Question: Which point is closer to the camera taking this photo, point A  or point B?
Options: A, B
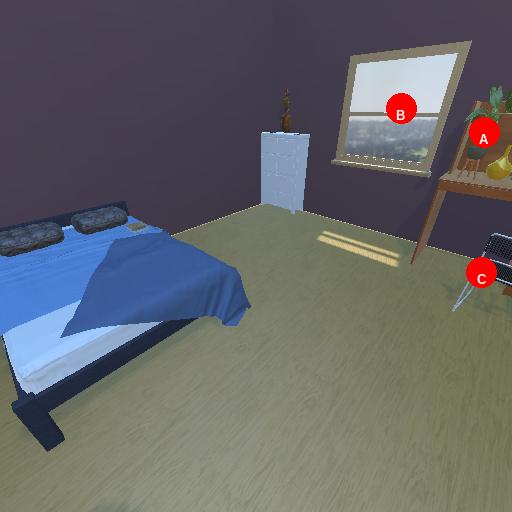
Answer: A